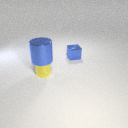
small yellow metal cylinder to the left of small blue metal cube